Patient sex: M
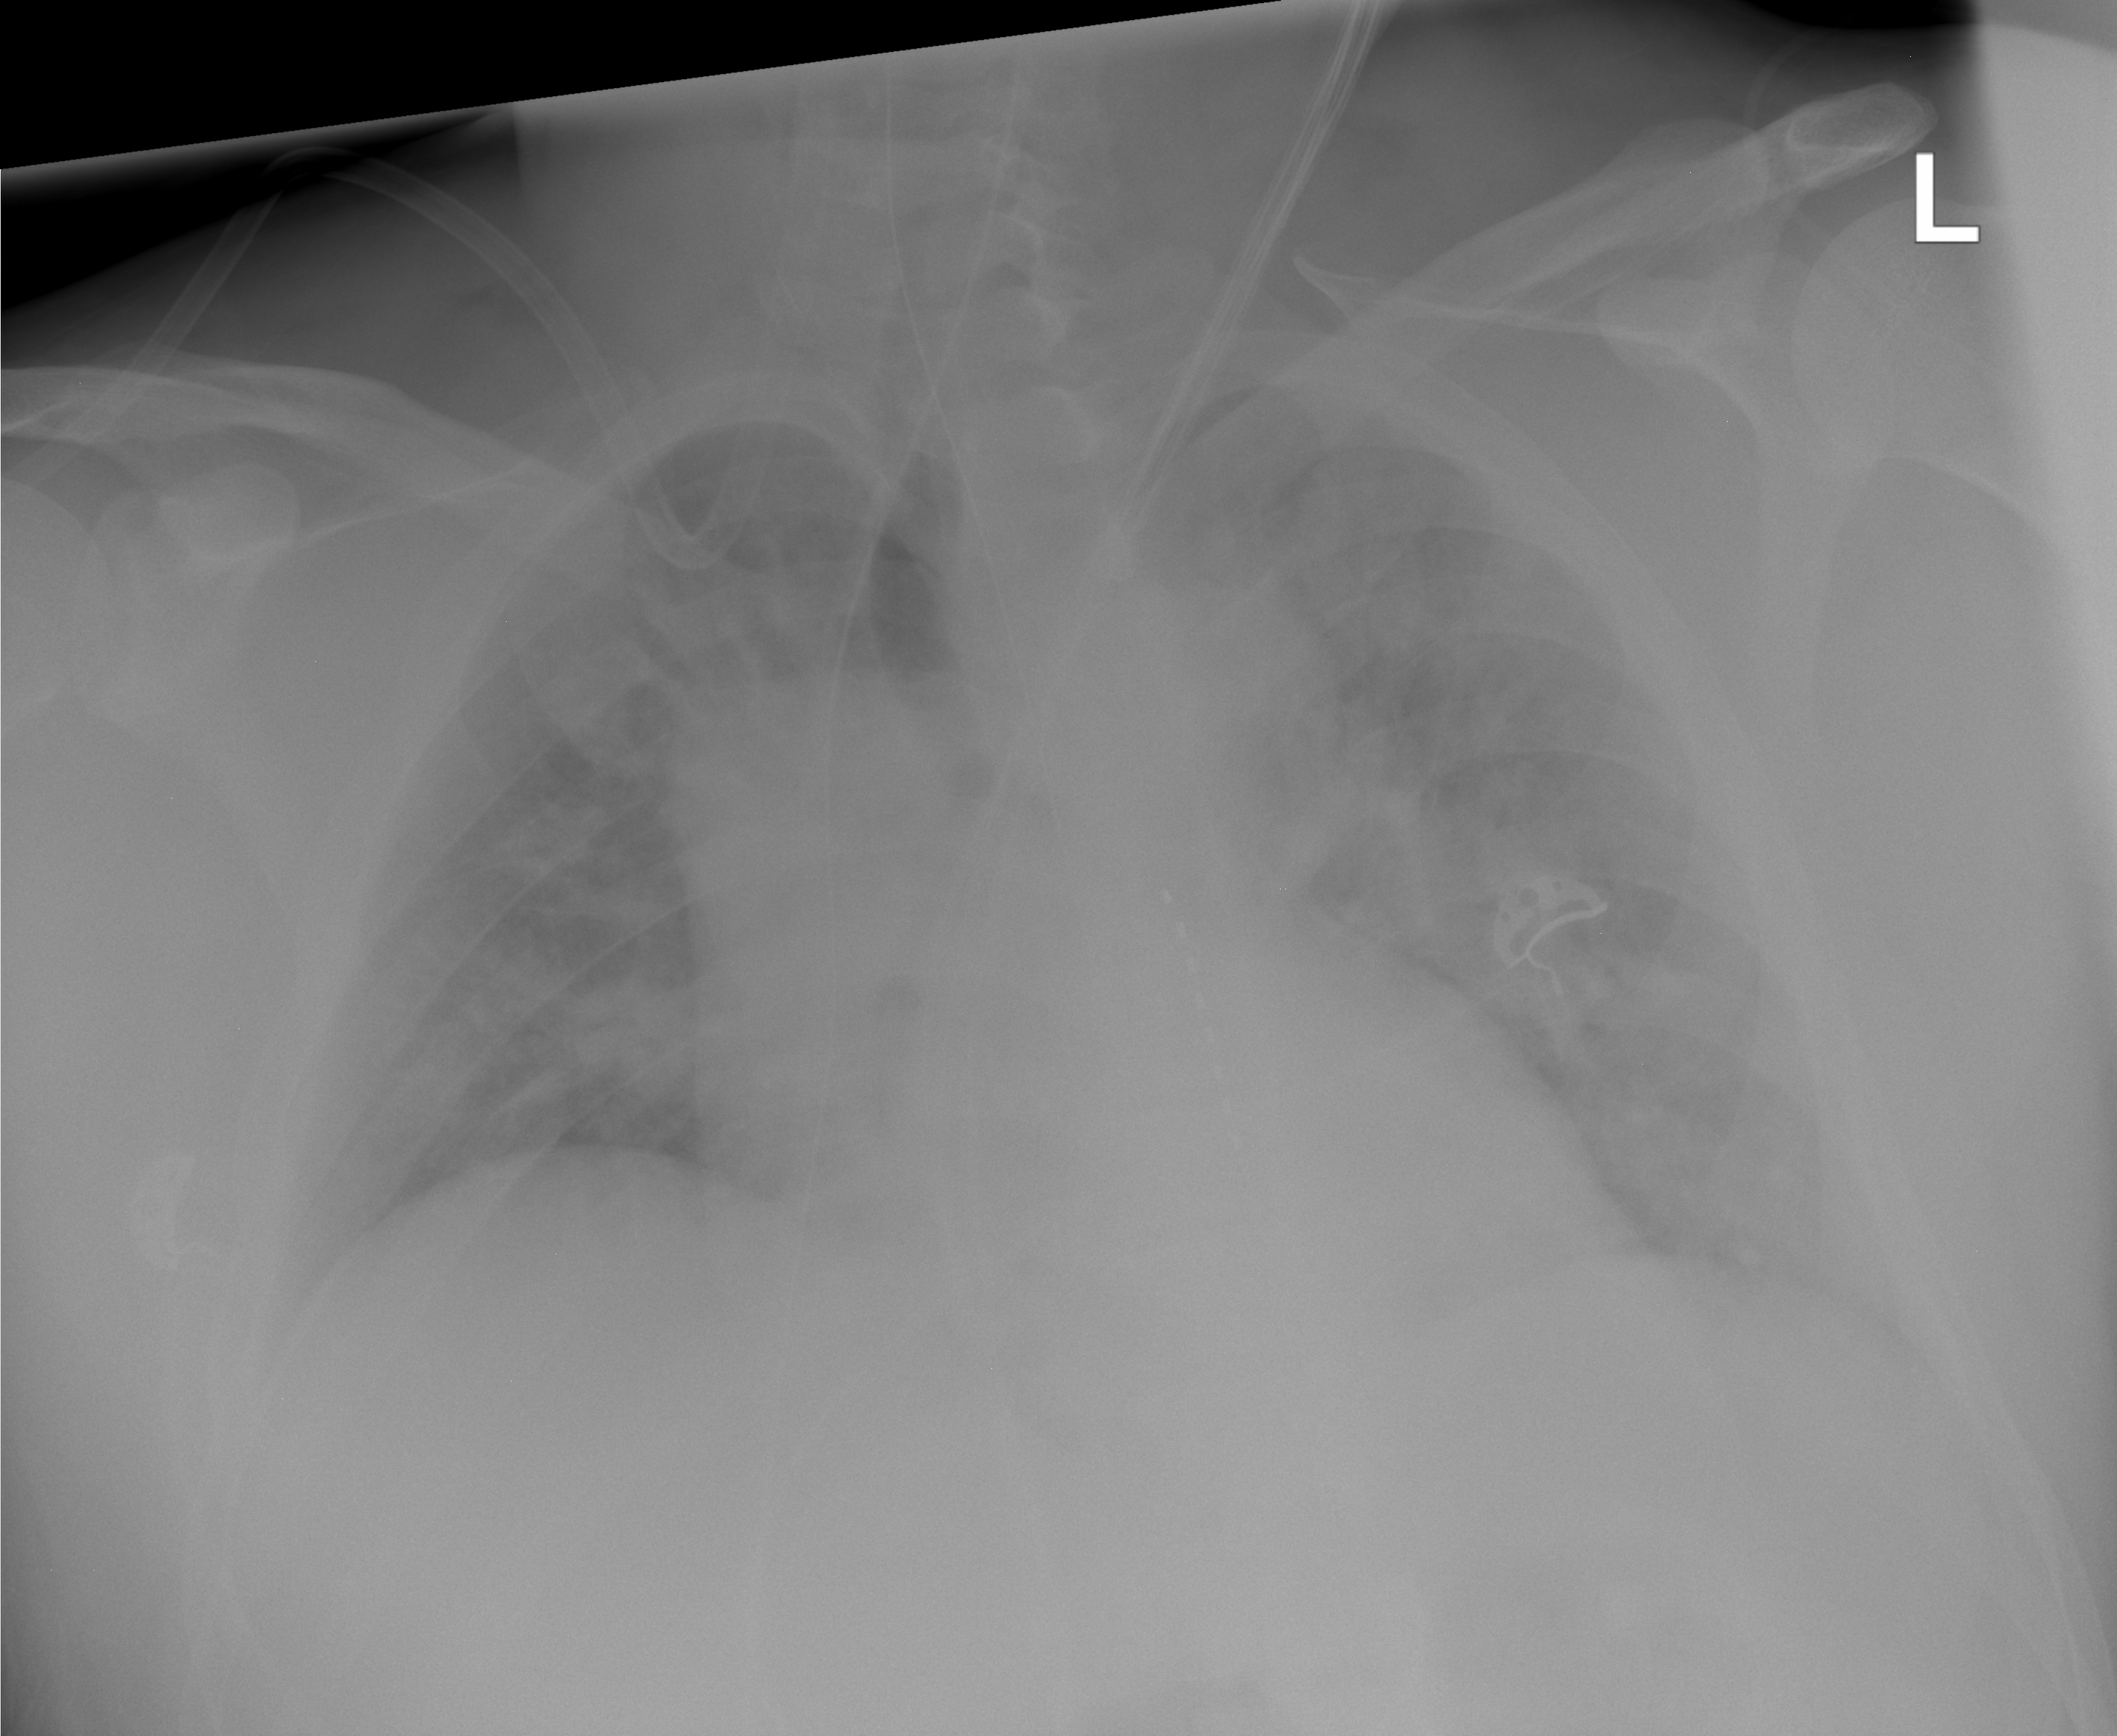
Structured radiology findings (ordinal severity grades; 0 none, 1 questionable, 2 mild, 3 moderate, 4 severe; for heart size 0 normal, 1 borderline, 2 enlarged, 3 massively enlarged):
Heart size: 2
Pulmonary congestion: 2
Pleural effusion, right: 2
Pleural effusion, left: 0
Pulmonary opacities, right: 2
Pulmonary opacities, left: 3
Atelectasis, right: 0
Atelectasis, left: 0